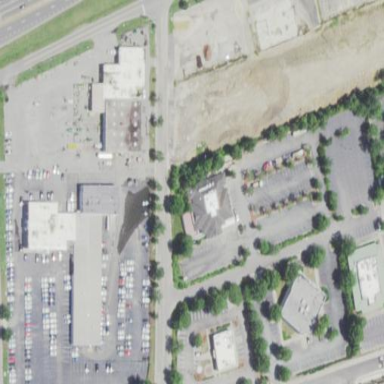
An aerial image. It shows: Retail area.